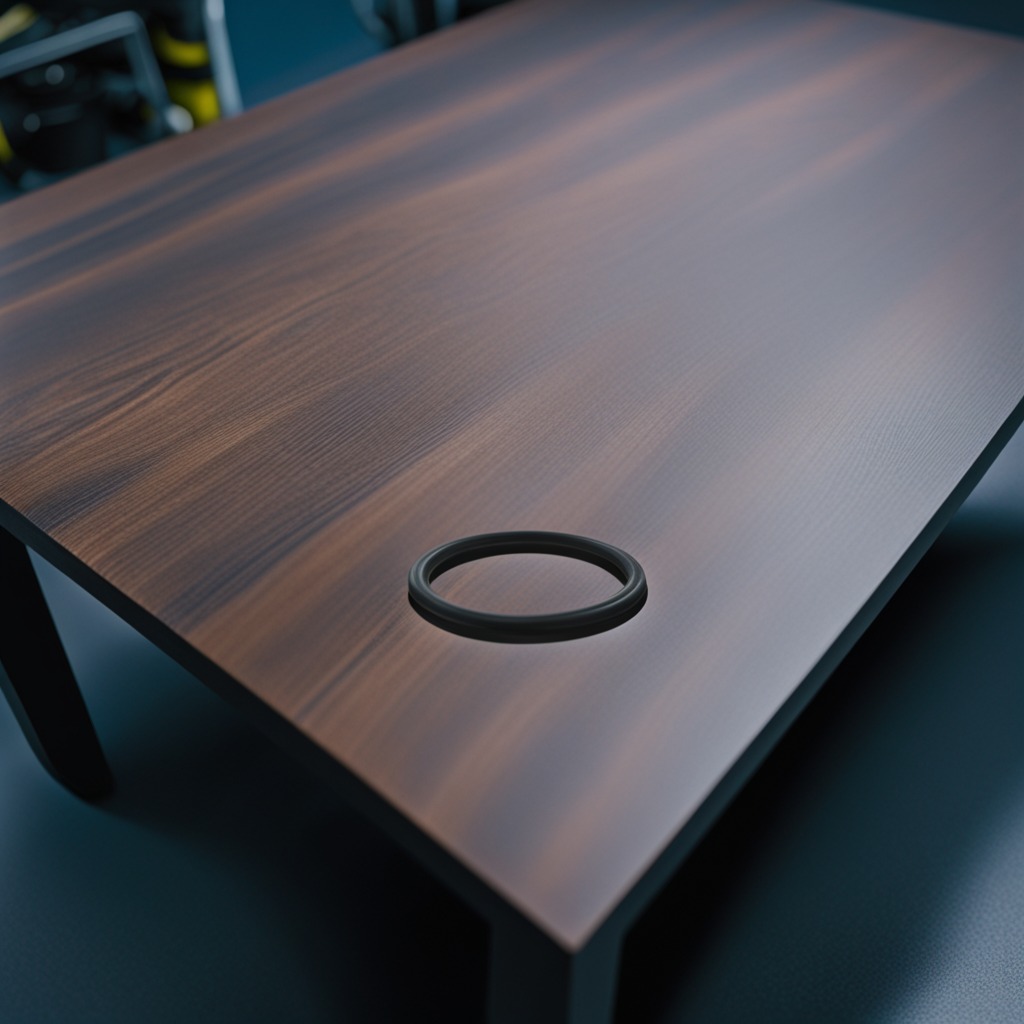
A rubber O-ring is lying on the old table.